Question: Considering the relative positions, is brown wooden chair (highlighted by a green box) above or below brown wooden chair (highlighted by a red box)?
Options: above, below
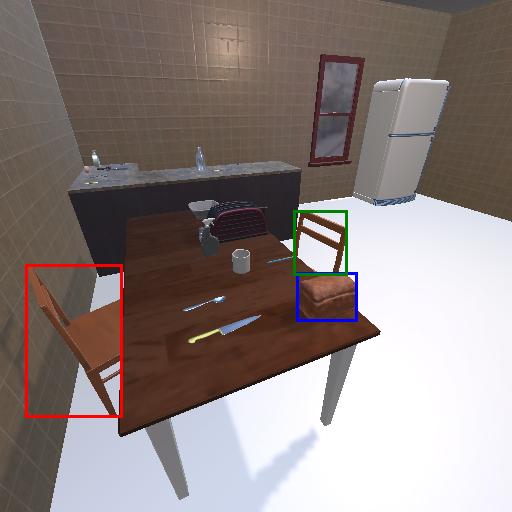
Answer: above